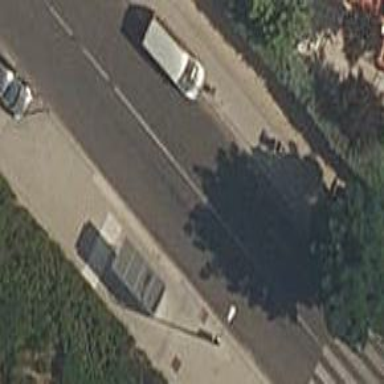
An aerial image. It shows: Public transport stop position.